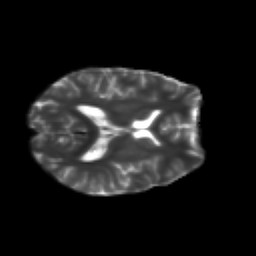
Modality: T2w
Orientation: axial
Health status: healthy
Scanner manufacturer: siemens
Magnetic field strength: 3 T
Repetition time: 7.6 s
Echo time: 0.092 s